Question: I developed a site that uses the older version of the facebook api, I did not implement Facebook Login to access the site. They recently updated all apps to use the new api and require an application process to continue to use the api.
After submitting my application it was rejected and I was told " Please integrate Facebook Login". This was not a requirement before. Is it now required to use the api?

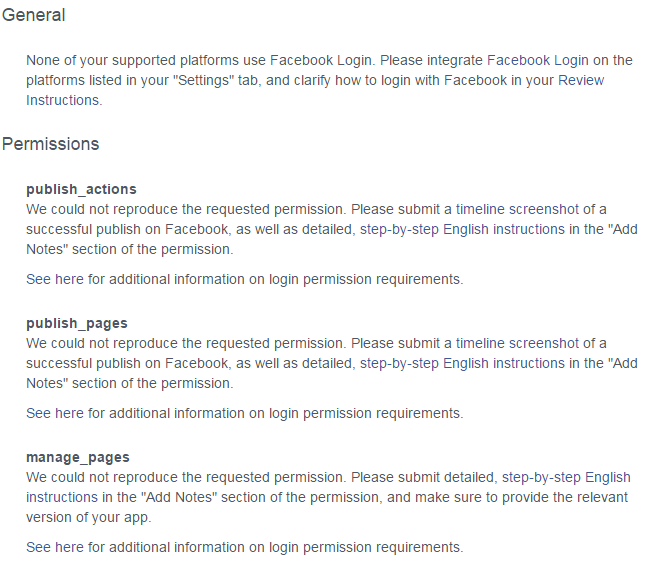
Answer: Of course you need to implement Facebook Login to use permissions. Those permissions need to get authorized with the scope parameter in the login process and Facebook needs to test how you use those permissions if you want to get them approved.